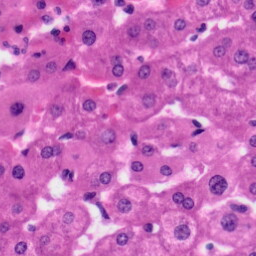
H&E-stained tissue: Liver